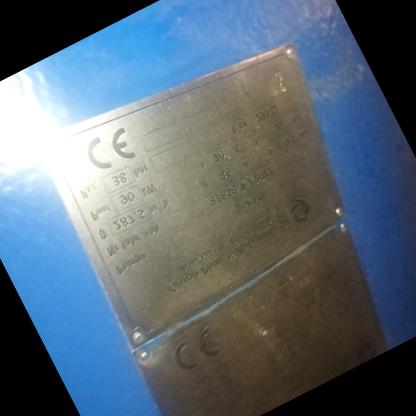
Klasa: tabliczka-znamionowa